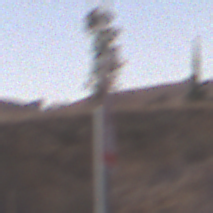
Verkehrszeichen: SchleuderOderRutschgefahr
Umgebung: Outdoor, Suburban
Tageszeit: SunriseSunset
Wetter: PartlyCloudy
Licht: Natural
Jahreszeit: NotSpecified
Kontrast: LowContrast